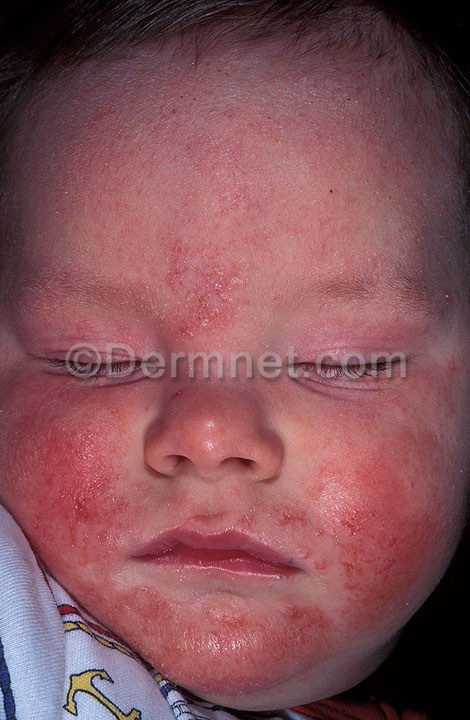
Disease: Atopic Dermatitis Photos